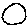
Label: circle